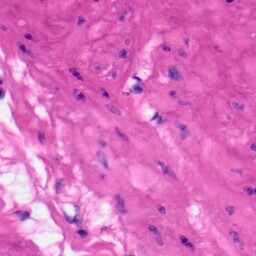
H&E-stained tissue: Skin